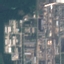
Label: Industrial